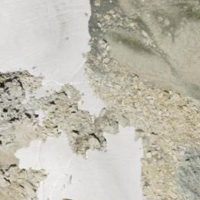
EUNIS habitat code: 48
Species observed at this site:
Aster alpinus
Achillea nana
Ranunculus glacialis
Draba aizoides
Saxifraga oppositifolia